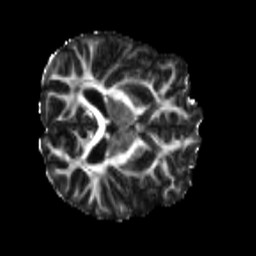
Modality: FA
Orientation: axial
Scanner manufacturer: siemens
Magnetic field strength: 3 T
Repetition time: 4 s
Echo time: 0.0594 s